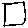
Label: square